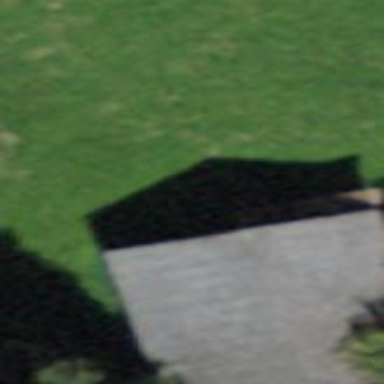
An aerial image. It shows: Rural barn.